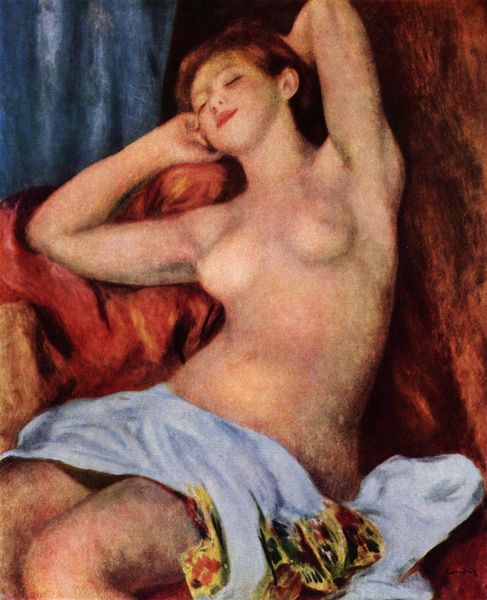
Titel: Schlafende Baigneuse
Künstler: Pierre Auguste Renoir
Standort: Winterthur
Institution: Sammlung Oskar Reinhart am Römerholz
Schlagwörter: akt, blau, gemälde, körper, nackt, schatten, schlaf, weiß, mädchen, sitzen, brust, busen, degas, frau, kleid, licht, ohr, renoir, rot, tuch, malerei, muster, jung, arme, augen, portrait, porträt, vorhang, auge, haare, pose, sessel, sitzend, stoff, tücher, lippen, lächeln, brüste, leidenschaft, sofa, liegen, schlafen, bonnard, lehnen, impressionistisch, nabel, bauch, halbnackt, bauchnabel, erotik, oberschenkel, rothaarig, geschlossene augen, entspannt, lust, rothaarige, zentral, sinnlich, rotes tuch, genießen, genuss, glück, zufriedenheit, rote lippen, nckt, verhüllen, nippel, achseln, recken, zurücklehnen, erotika, enakt